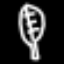
Label: leaf